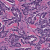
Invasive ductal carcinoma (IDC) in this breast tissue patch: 1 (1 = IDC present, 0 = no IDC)